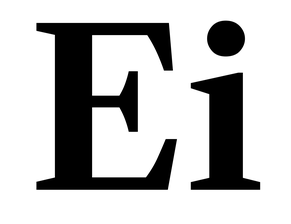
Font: LibreCaslonText_Bold